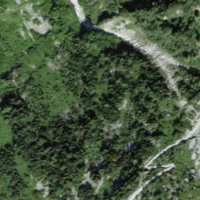
EUNIS habitat code: 32
Species observed at this site:
Bartsia alpina